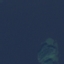
Label: SeaLake